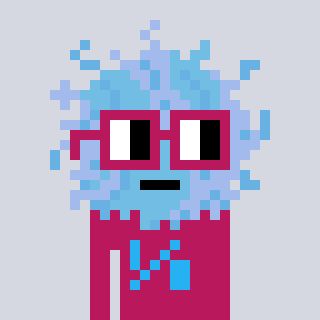
a pixel art character with square dark red glasses, a lint-shaped head and a darkpink-colored body on a cool background